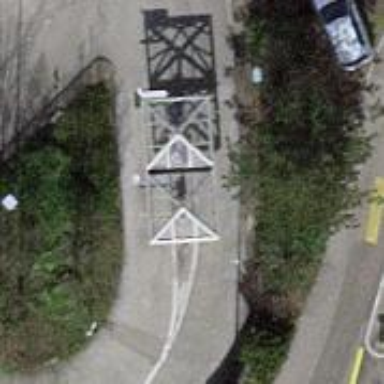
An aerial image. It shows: Public surveillance system is in place.